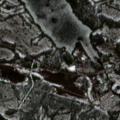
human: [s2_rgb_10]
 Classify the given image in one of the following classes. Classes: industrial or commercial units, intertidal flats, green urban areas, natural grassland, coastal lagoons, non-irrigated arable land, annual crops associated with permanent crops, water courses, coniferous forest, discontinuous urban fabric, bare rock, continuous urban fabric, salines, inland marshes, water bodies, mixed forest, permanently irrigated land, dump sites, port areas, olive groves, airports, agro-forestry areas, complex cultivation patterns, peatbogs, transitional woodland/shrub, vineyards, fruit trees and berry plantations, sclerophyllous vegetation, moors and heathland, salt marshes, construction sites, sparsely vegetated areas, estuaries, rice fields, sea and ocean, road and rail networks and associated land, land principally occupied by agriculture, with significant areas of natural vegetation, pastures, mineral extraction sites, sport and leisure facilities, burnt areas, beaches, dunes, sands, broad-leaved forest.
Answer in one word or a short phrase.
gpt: coniferous forest, mixed forest, transitional woodland/shrub, water bodies